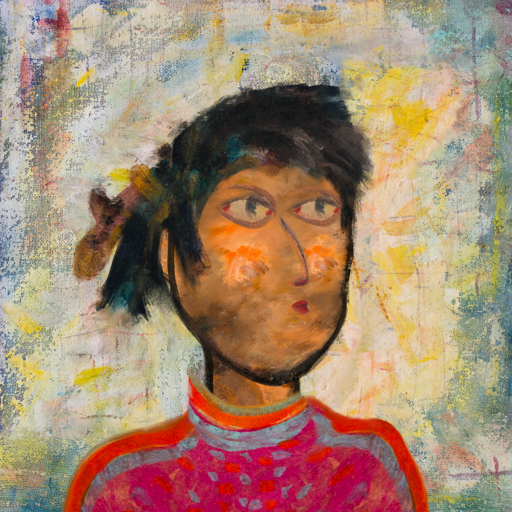
Background: Irani, Head And Neck Side: Gypsy_Queen, Face Side: GypsyMother, Bust: Sisters, Hair Side: Pipe, Head Accessory: Blank, Second Necklace: Blank, Necklace: Sisters, Baby: Blank